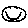
Label: smiley face